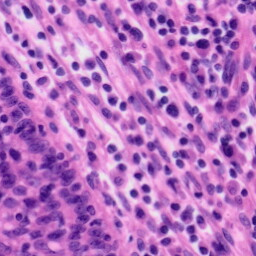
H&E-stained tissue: Tonsil